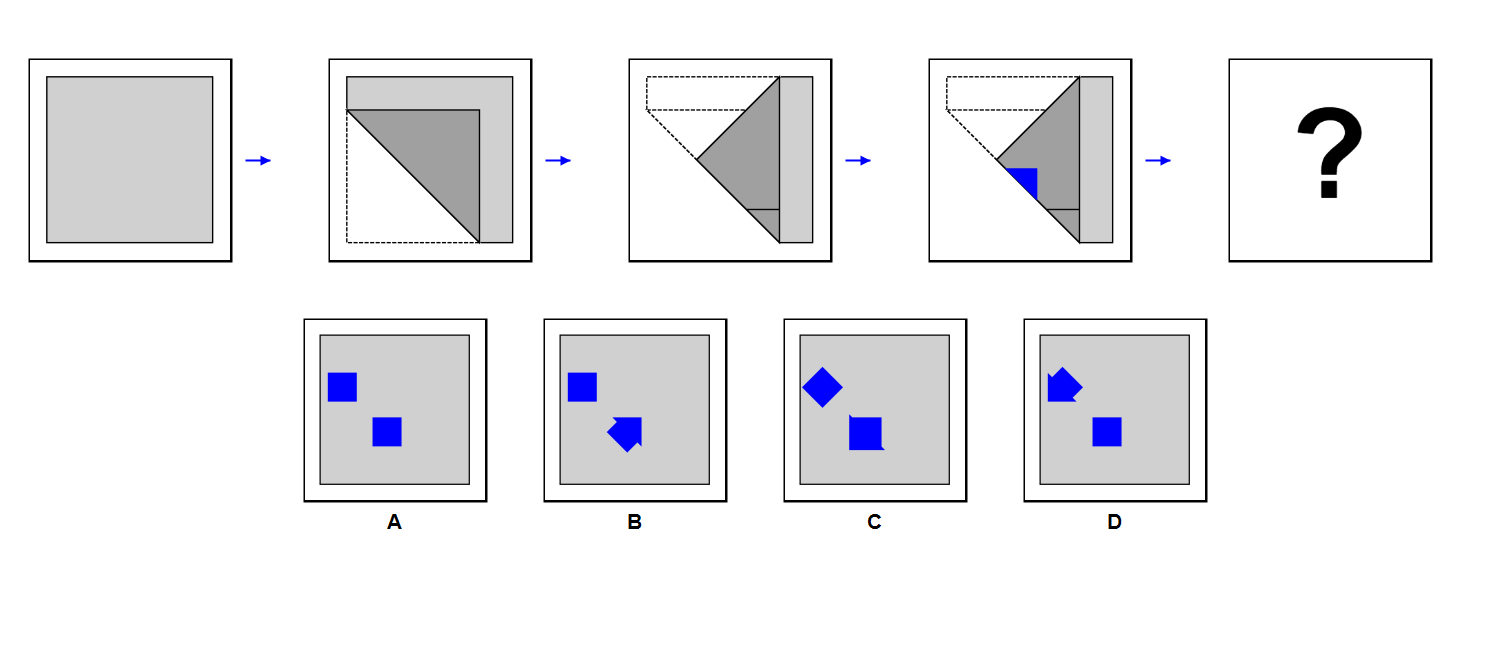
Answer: A